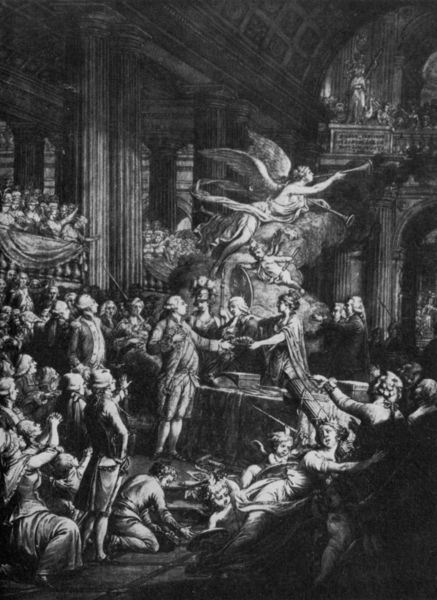
Titel: Rede des Königs vor der Nationalversammlung
Künstler: Robert de Launay
Standort: Paris
Institution: Bibliothèque Nationale.
Schlagwörter: dunkel, feder, flügel, gruppe, kampf, mann, schatten, weiß, baden, frauen, menschen, frankreich, frau, grau, hell, hut, kleid, kleider, licht, männer, paris, pfeiler, raum, schwarz, skizze, szene, säule, säulen, zeichnung, gebäude, schloss, tuch, wolke, fest, gesellschaft, leute, masse, versammlung, jacke, architektur, barock, federn, historie, mensch, sockel, stehen, innenraum, hügel, brüstung, kirche, boden, stoff, tücher, adel, decke, innen, personen, instrumente, oper, person, publikum, theater, krone, locken, rokoko, brunnen, fliegen, doppelsäule, engel, putte, skulptur, perücke, balkon, liegen, bogen, zuschauer, hosen, rede, grafik, graphik, empore, saal, rundbogen, joche, könig, soldaten, frack, inschrift, draperie, geländer, podest, jackett, fallen, balkone, halle, foto, bögen, bad, gewölbe, antike, palast, balustrade, flug, schweben, denkmal, druck, schwarzweiss, viele, radierung, stich, uniform, durcheinander, knien, fliehen, volk, helm, herrscher, gebet, allegorie, kranz, menschenmenge, orgie, altar, kapitelle, kathedrale, langhaus, wanne, portal, ehe, doppelsäulen, mittelschiff, hellgrau, kanzel, antik, flehen, rundbögen, krönung, chor, kapelle, historiengemälde, erscheinung, kanneluren, posaunen, ballustrade, tempel, kasetten, kassetten, kassettendecke, königin, ereignis, trompeten, fanfare, perücken, heilig, posaune, putten, taufe, kupferstich, bitte, fotographie, putti, minerva, schwebend, auferstehung, artemis, bitten, verkündigung, tonne, basilika, säulenhalle, justitia, kronen, kriche, kasettendecke, tonnengewölbe, trompete, aben, wunder, vermählung, heiliger geist, historia, auferweckung, verkündung, beinkleid, endel, festakt, fama, ruhm, blasinstrument, korinthische säulen, galänder, helgrau, kniestrumpfhose, königspaar, rede des königs, sehung, 1750, emposr, hostrie